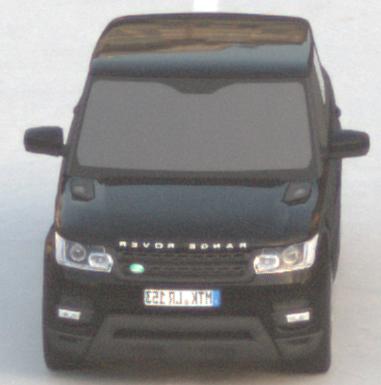
Make: Land Rover
Model: Range Rover Sport 5.0 V8 SC
Detailed model: Range Rover Sport (II)
Model produced from: 2013/09
Model produced until: 2015/07
Doors: 5
Color: black
Road condition: dry road
Daytime: sunrise or sunset
Contrast: low contrast